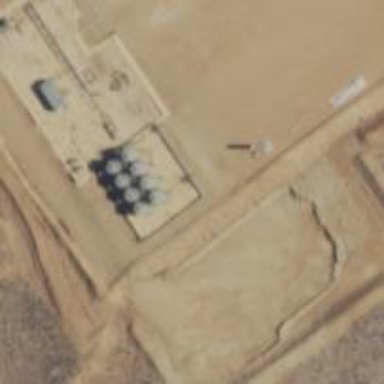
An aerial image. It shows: Storage tank with man-made structure.